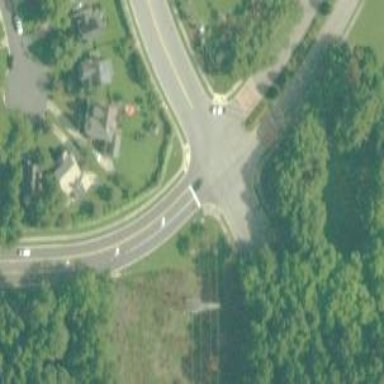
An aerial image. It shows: Road with stop sign.